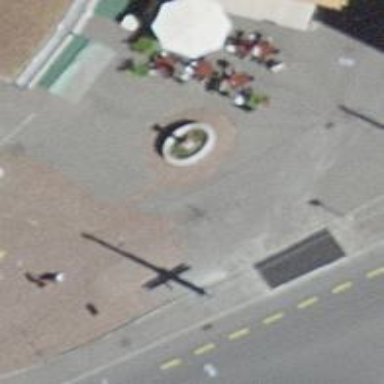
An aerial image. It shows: Fountain for drinking water.